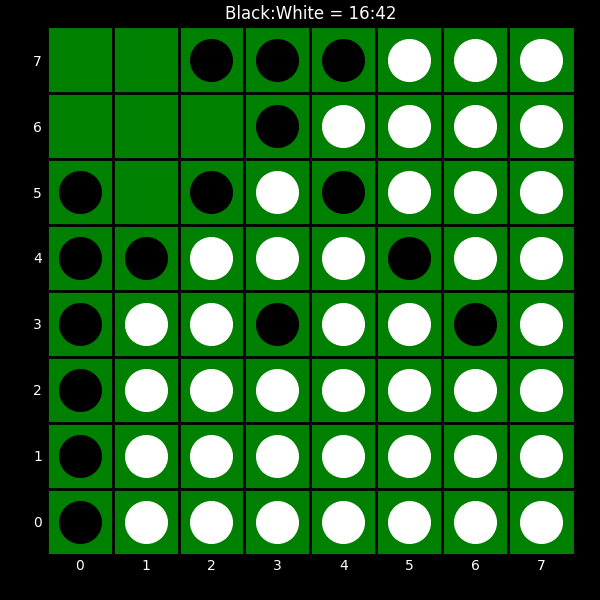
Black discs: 16
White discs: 42